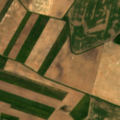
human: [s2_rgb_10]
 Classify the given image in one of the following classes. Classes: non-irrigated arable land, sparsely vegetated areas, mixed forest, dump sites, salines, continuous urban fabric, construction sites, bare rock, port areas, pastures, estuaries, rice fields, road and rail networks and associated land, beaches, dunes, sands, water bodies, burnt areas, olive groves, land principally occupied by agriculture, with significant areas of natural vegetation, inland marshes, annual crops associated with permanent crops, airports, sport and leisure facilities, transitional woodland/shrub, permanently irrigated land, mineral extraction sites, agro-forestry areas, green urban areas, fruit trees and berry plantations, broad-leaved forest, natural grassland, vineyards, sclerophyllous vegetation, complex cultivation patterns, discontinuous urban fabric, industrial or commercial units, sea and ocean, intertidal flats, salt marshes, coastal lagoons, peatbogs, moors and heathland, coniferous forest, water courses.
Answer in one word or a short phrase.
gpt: non-irrigated arable land, complex cultivation patterns